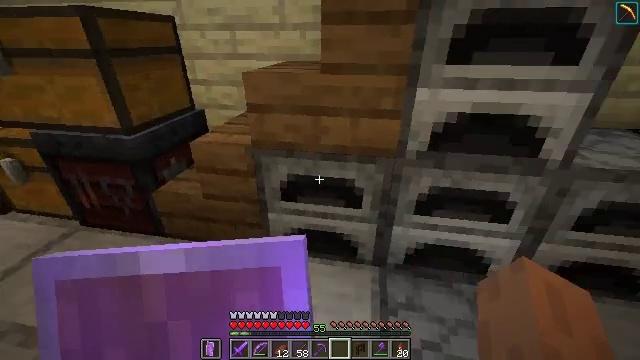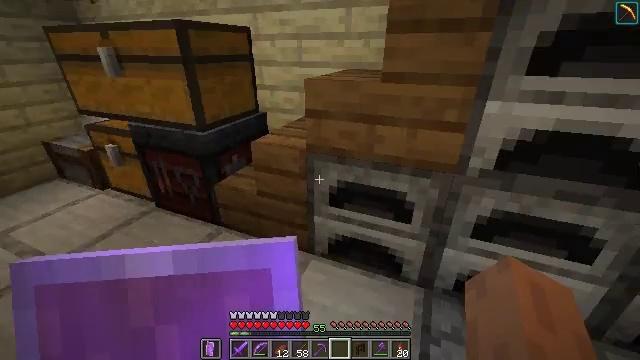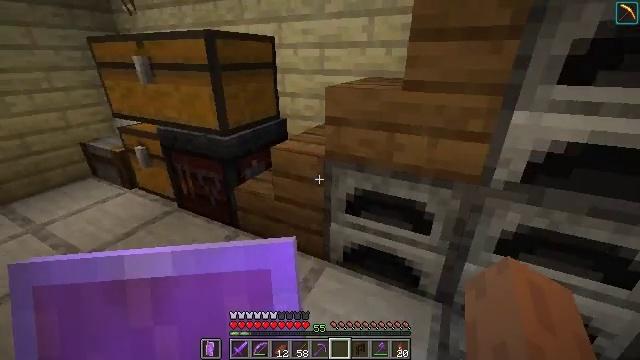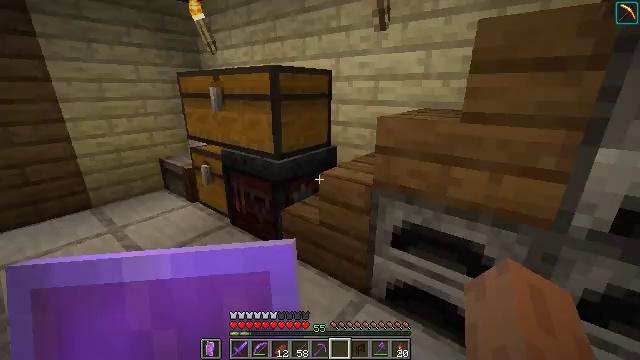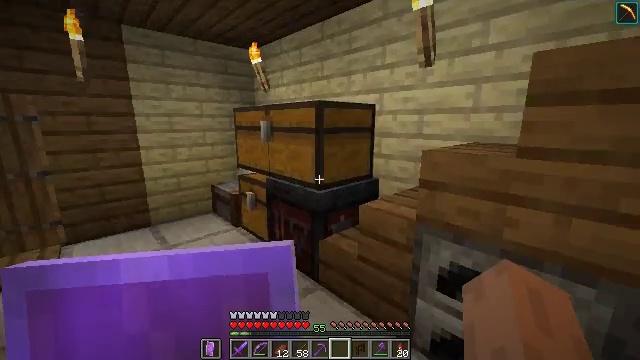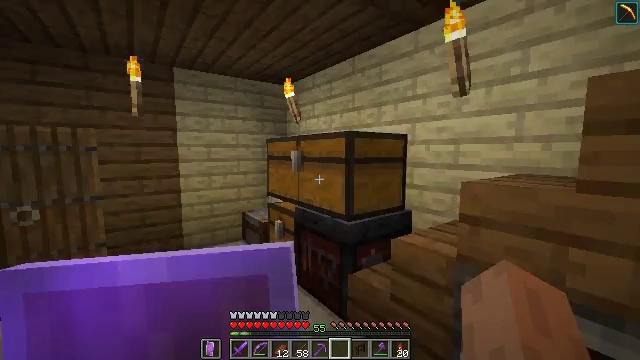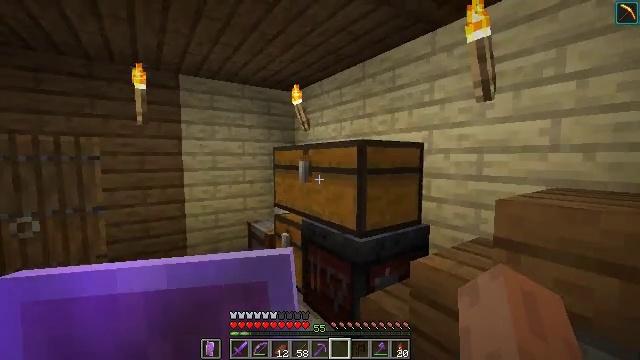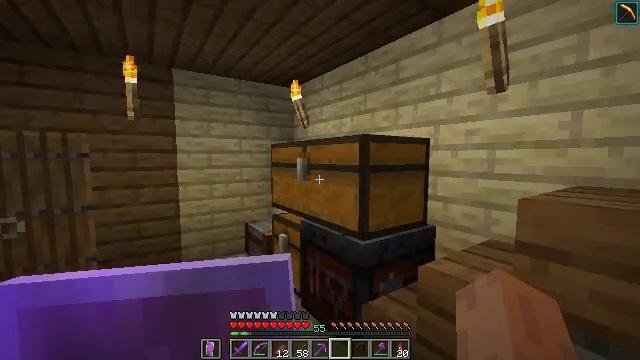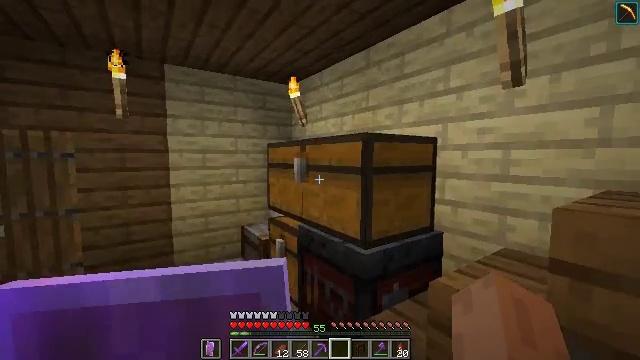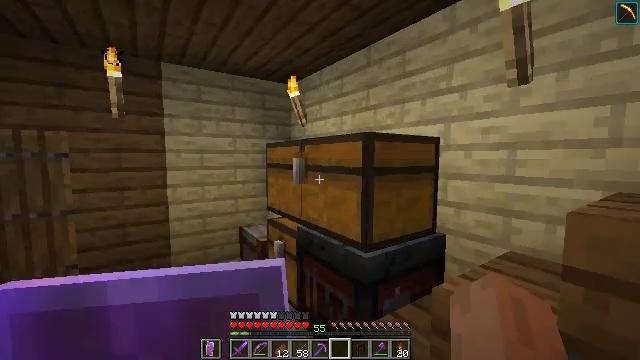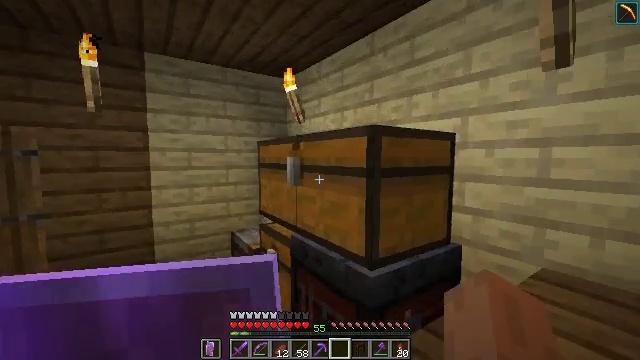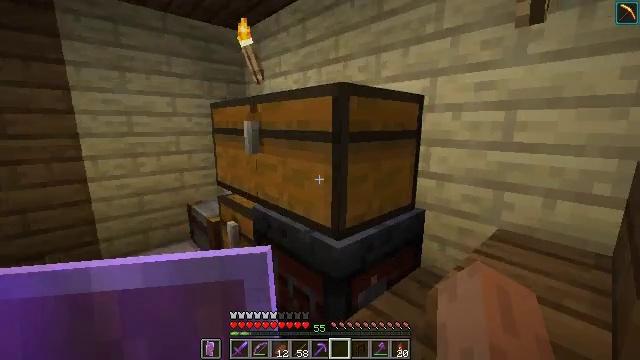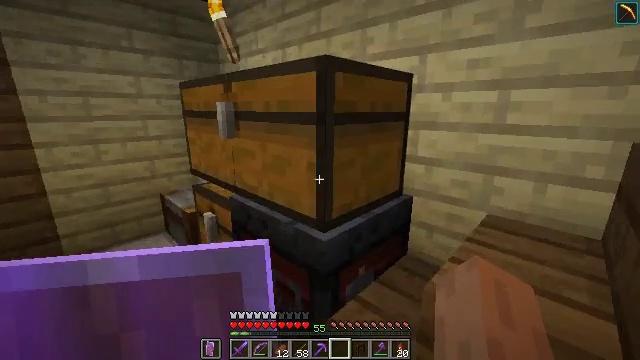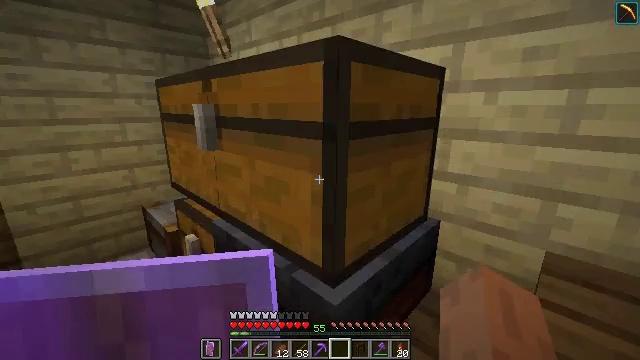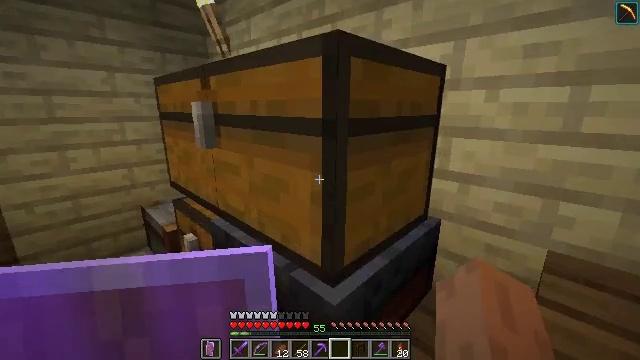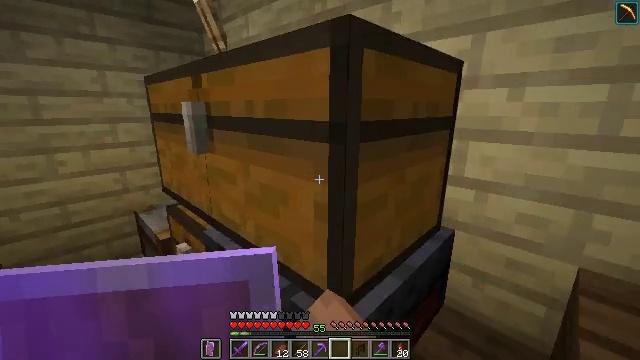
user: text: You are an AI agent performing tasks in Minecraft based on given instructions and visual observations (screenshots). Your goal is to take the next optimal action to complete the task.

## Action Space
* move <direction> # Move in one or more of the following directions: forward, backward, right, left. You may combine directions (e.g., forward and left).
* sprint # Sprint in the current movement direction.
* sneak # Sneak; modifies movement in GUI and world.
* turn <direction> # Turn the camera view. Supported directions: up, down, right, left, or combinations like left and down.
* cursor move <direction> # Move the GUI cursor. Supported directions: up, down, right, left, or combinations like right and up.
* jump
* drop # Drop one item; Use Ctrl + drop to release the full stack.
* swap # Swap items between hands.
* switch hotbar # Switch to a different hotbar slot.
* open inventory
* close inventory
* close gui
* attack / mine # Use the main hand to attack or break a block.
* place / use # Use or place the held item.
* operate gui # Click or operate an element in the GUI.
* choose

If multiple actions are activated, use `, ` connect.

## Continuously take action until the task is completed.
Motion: motion action
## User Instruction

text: Interact with a crafting table to craft a lead.
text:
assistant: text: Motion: turn left and up
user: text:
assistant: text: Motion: turn left and up
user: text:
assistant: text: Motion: turn left and up
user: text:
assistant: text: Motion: turn left and up
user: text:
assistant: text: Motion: move forward, turn left and up
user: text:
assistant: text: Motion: move forward, turn left and up
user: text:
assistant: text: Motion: move forward
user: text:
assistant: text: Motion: move forward
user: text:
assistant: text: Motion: move forward
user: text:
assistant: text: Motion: move forward
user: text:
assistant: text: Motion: move forward, turn right and down
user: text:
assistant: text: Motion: move forward, turn right and down
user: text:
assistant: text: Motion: move forward, use / place
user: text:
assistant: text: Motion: use / place
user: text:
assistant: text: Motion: use / place
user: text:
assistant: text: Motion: no_op
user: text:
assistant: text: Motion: no_op
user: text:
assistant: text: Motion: no_op
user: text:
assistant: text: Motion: no_op
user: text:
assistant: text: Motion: no_op
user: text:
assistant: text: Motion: no_op
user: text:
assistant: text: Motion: no_op
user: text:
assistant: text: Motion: no_op
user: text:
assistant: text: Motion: no_op
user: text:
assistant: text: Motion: no_op
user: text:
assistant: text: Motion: no_op
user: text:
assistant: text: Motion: no_op
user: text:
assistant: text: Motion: no_op
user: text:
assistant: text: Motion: turn right
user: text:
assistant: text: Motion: turn right